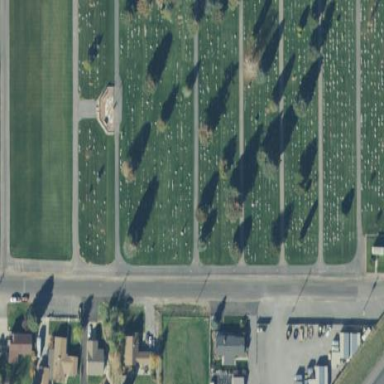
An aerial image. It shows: Cemetery.